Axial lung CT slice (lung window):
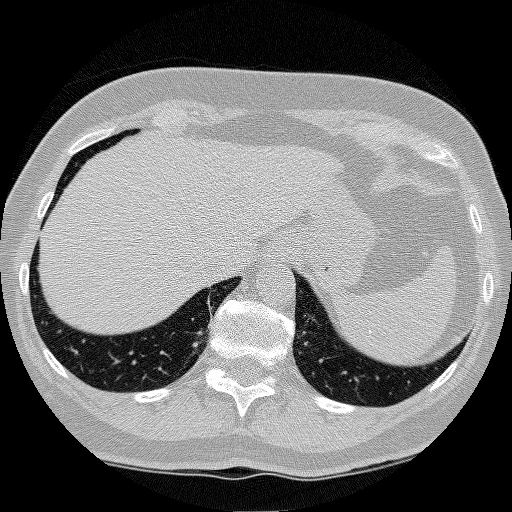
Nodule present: no